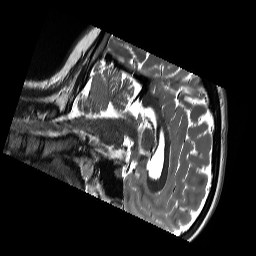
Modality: T2w
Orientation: sagittal
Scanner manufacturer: siemens
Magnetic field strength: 3 T
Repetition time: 13.52 s
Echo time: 0.088 s